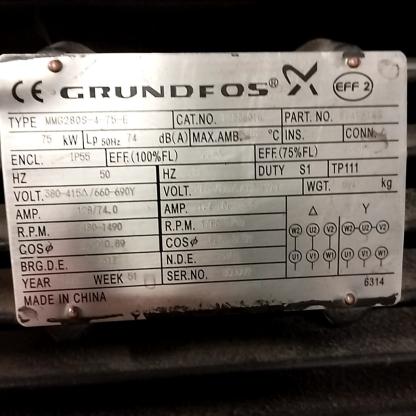
Klasa: tabliczka-znamionowa